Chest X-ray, AP view. Patient: 30 years old, sex M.
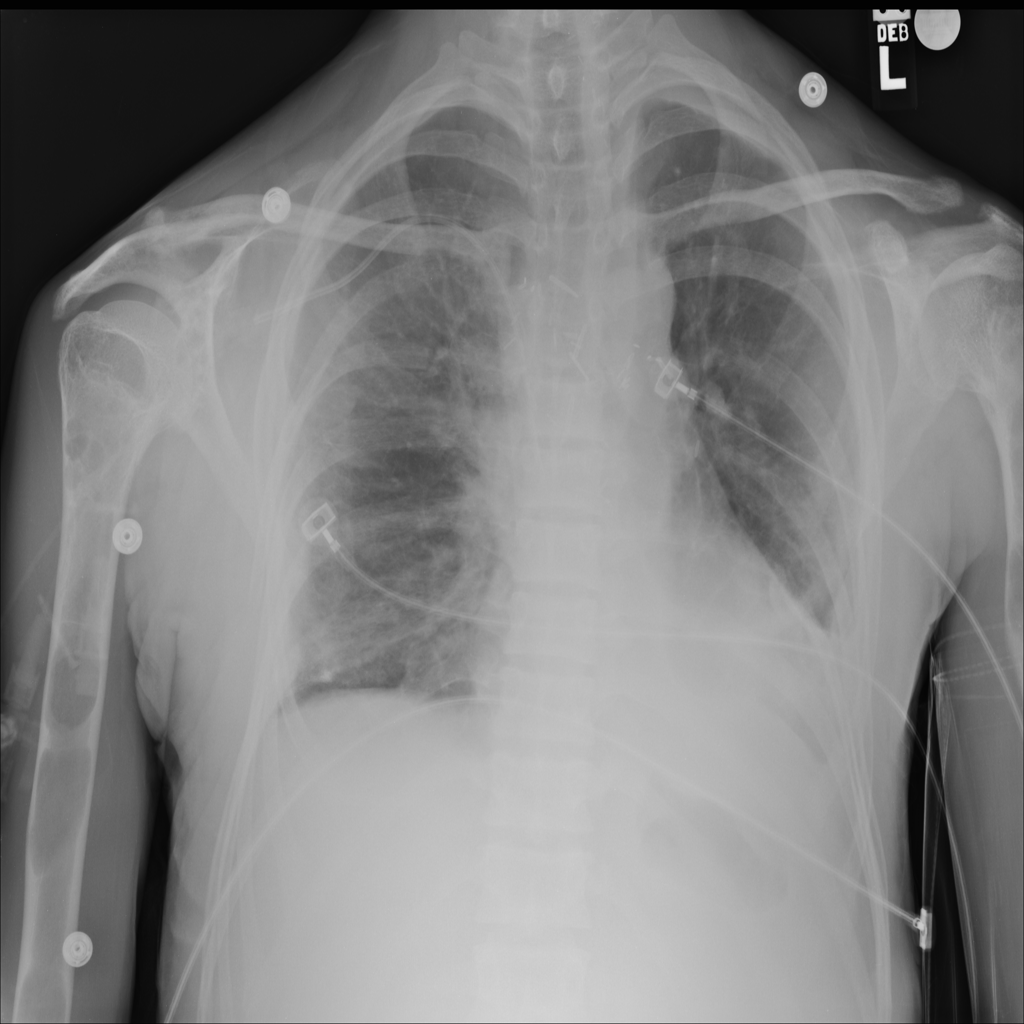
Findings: Effusion